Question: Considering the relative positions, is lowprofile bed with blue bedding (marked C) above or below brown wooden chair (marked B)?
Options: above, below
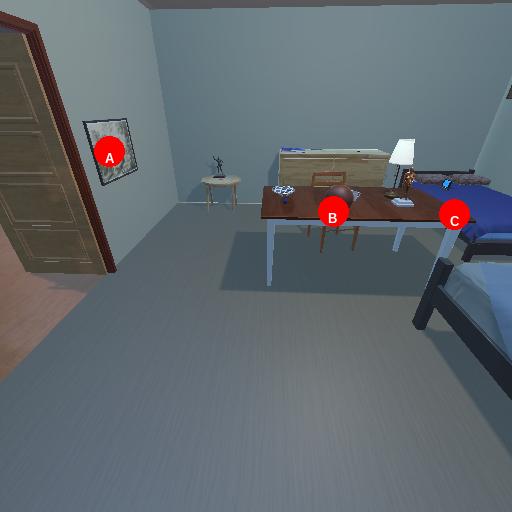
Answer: above